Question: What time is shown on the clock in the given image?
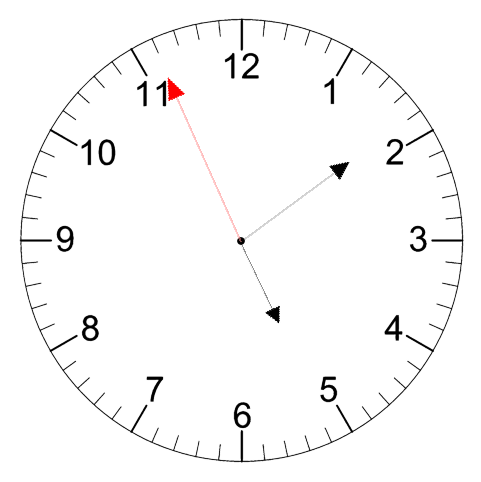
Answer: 05:08:56